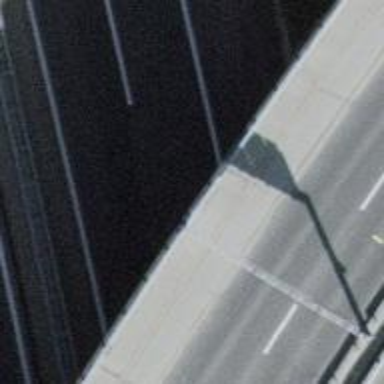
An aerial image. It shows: Motorway.